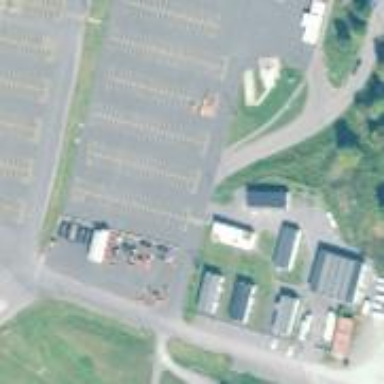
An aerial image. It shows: Parking area.